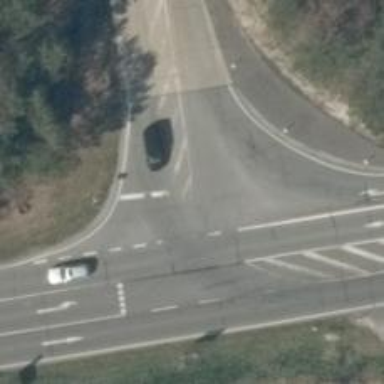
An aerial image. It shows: Stop road.